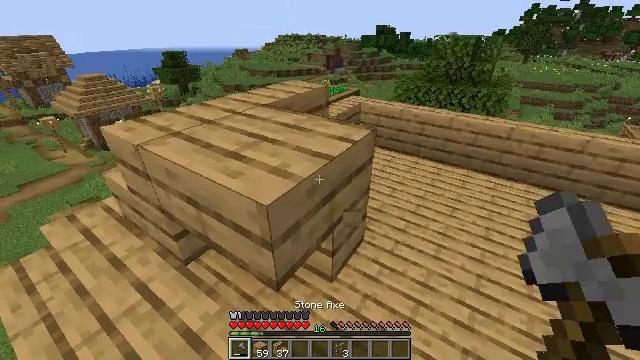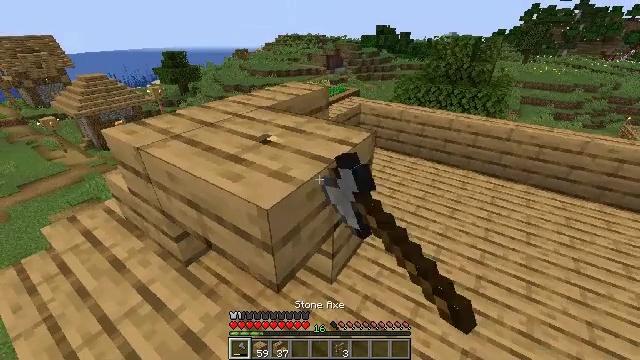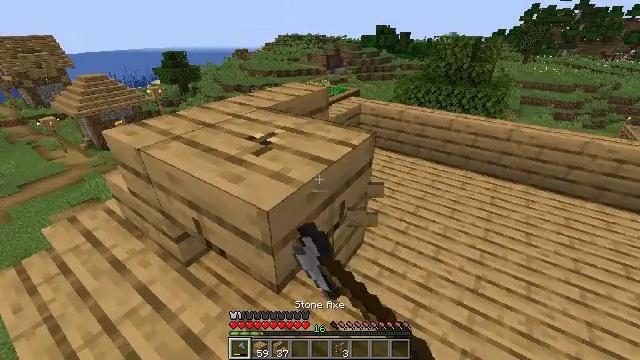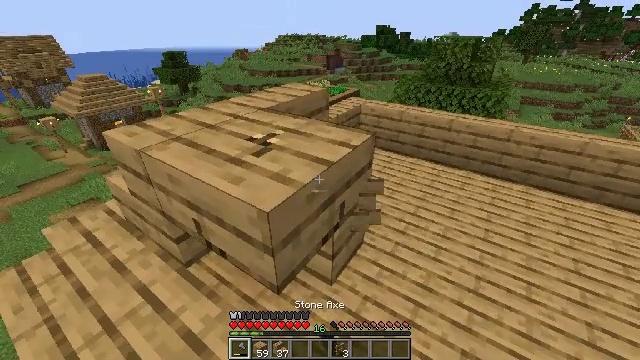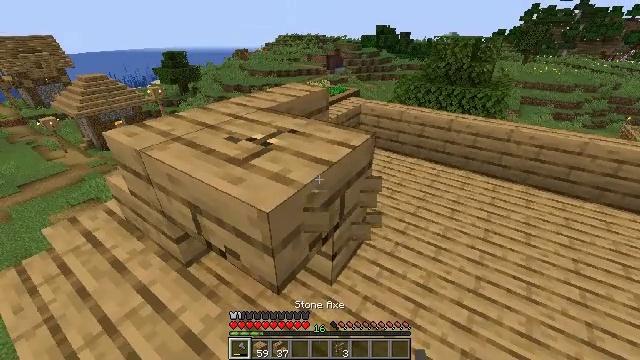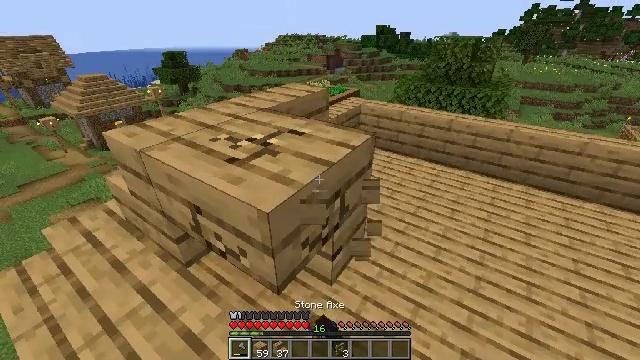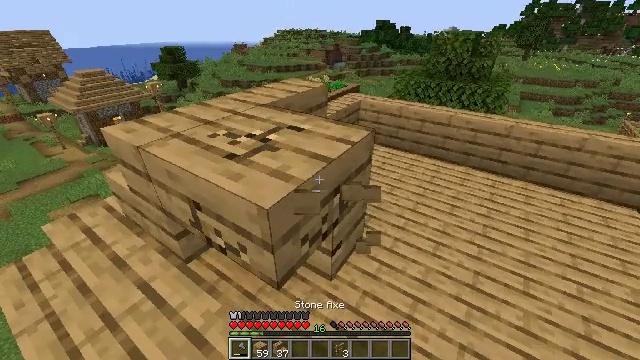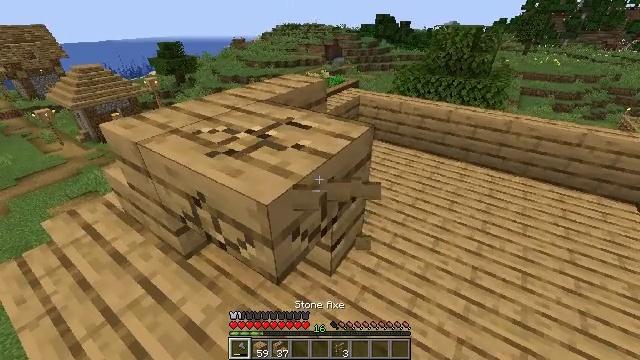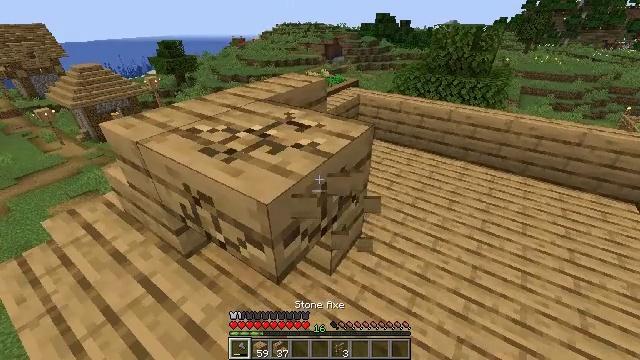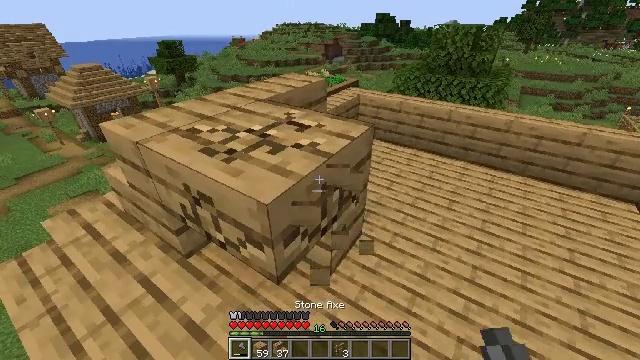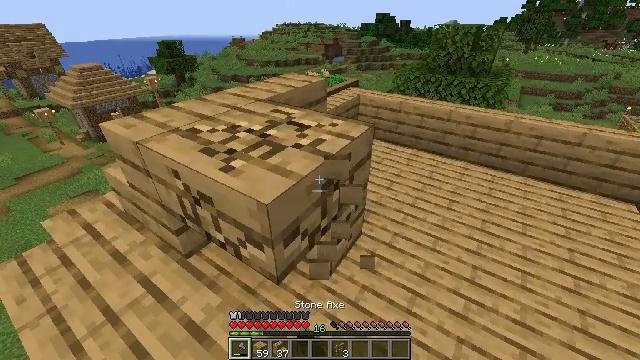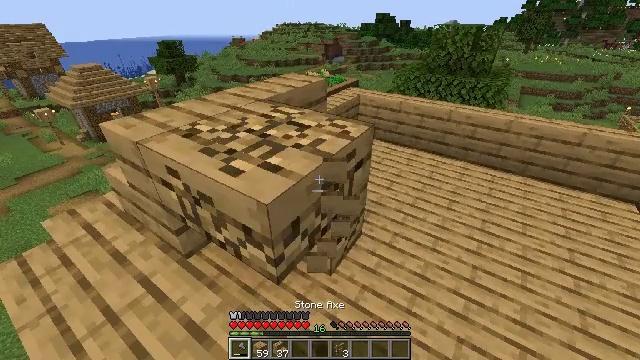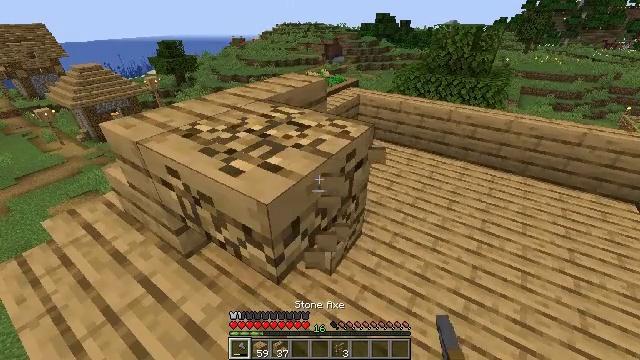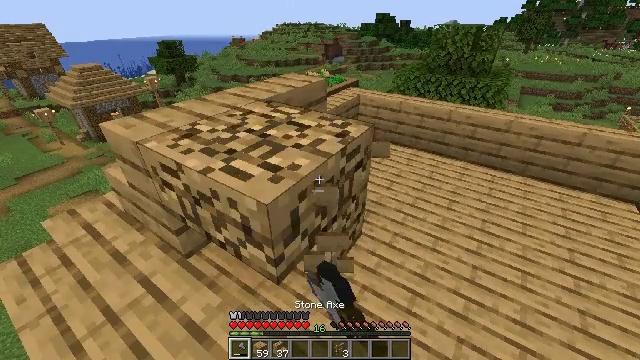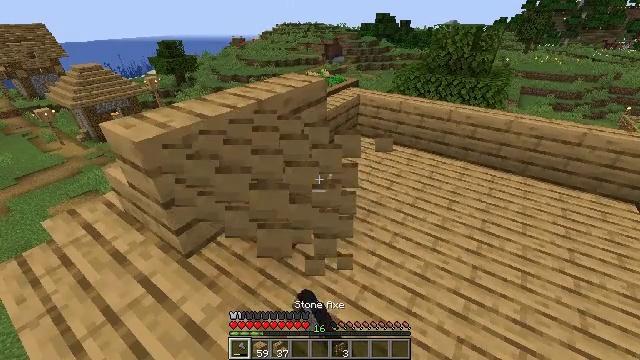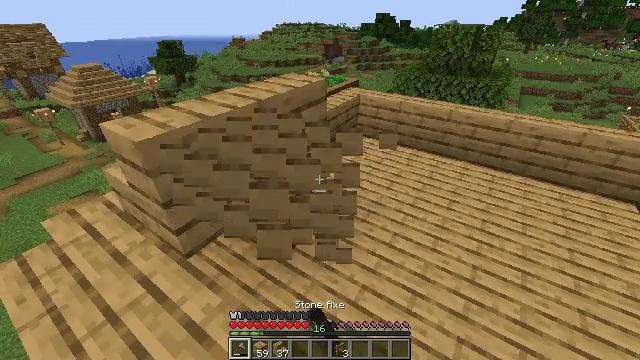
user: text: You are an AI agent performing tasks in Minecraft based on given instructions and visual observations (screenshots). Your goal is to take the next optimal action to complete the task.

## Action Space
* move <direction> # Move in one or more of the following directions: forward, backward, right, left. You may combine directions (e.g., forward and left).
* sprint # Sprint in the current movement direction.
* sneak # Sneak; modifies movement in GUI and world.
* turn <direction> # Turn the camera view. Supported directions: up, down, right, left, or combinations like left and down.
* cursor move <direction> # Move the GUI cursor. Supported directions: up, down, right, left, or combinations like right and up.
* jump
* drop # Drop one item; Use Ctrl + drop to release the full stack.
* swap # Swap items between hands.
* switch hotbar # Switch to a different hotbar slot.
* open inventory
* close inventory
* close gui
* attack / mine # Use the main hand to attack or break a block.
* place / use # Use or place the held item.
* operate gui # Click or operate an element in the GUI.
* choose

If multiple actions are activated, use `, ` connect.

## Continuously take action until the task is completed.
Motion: motion action
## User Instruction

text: Attack the oak stairs to recycle them.
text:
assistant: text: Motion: attack / mine
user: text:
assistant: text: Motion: attack / mine
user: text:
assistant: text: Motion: attack / mine
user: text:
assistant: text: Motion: attack / mine
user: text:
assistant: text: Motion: attack / mine
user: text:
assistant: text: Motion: attack / mine
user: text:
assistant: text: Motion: attack / mine
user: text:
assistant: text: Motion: attack / mine
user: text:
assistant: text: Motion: attack / mine
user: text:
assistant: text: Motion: attack / mine
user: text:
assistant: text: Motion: attack / mine
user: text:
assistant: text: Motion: attack / mine
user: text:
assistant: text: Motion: attack / mine
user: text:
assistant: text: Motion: attack / mine
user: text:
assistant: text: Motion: attack / mine
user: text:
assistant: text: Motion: attack / mine
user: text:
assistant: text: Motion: move forward, attack / mine
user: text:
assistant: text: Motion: move forward, attack / mine
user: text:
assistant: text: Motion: attack / mine